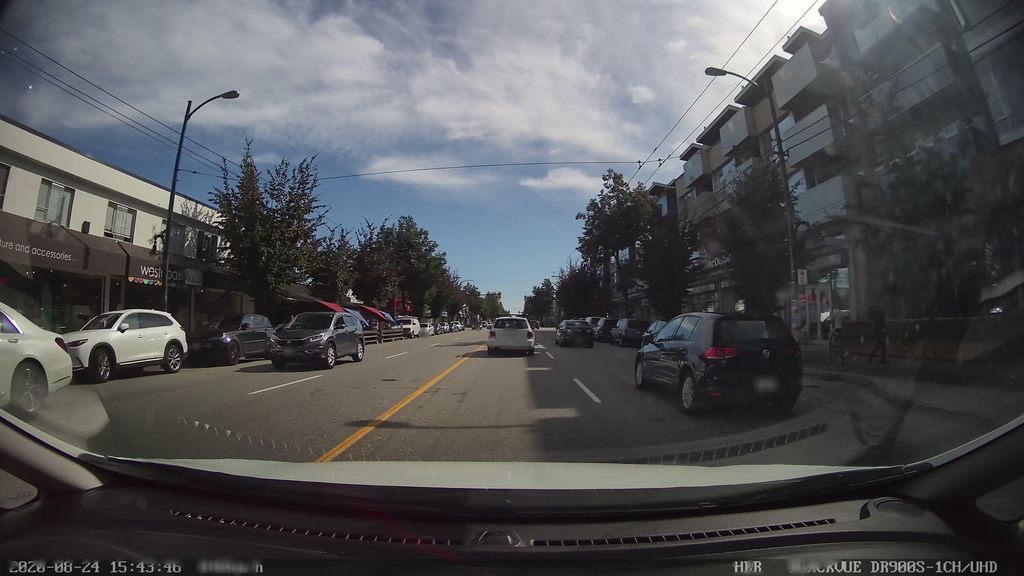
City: vancouver